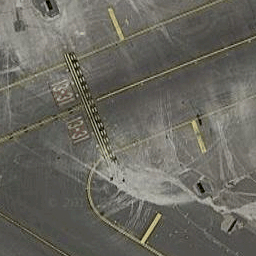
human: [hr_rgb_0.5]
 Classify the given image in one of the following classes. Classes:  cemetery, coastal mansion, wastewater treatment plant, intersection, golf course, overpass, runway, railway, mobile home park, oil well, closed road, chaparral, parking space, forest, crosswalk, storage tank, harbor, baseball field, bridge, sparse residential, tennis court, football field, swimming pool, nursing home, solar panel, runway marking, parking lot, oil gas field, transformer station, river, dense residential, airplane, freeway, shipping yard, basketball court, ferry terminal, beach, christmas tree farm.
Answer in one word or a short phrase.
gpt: runway marking